Question: We are working on setting up a git environment, and for our workflow, we would like to do the following:

The issue is that I want to be able to easily pick and choose which changes I want to push to production from staging. For example, if dev1 is working on feature 1 and dev2 is working on feature 2, I might only want to push the changes of feature 1 to production. Is this possible? I might even have a case where dev1 is working on feature 3 and feature 4, but I only want to push feature 4 to production.
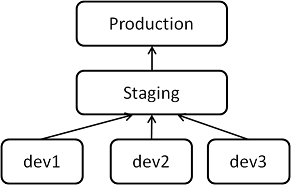
Answer: This is very common. I do this frequently.
The approach to use is to have developers create what are called (or just .
This is done using the command:
'''
git checkout -b my_new_feature
'''
Then they can work on the feature and everyone else can get that code, but it won't mix with any other branches until that branch is into your master branch, like so:
'''
git checkout master
git merge my_new_feature
'''
Different developers can work on different features however long it takes, then you can merge to master (and push to staging) whenever it makes sense.